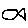
Label: fish